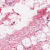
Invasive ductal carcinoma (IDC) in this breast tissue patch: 0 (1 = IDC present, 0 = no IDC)